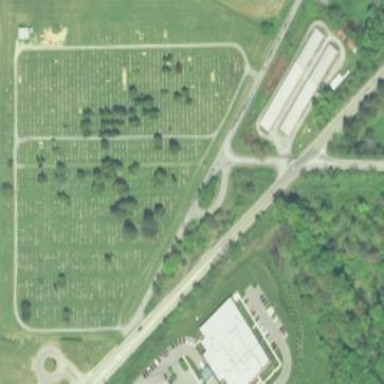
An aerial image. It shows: Cemetery.